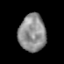
Tissue: prostate
Cell type: T cells
Senescence score: 0.3603
Nuclear area (px): 985
Mean DAPI intensity: 142.462